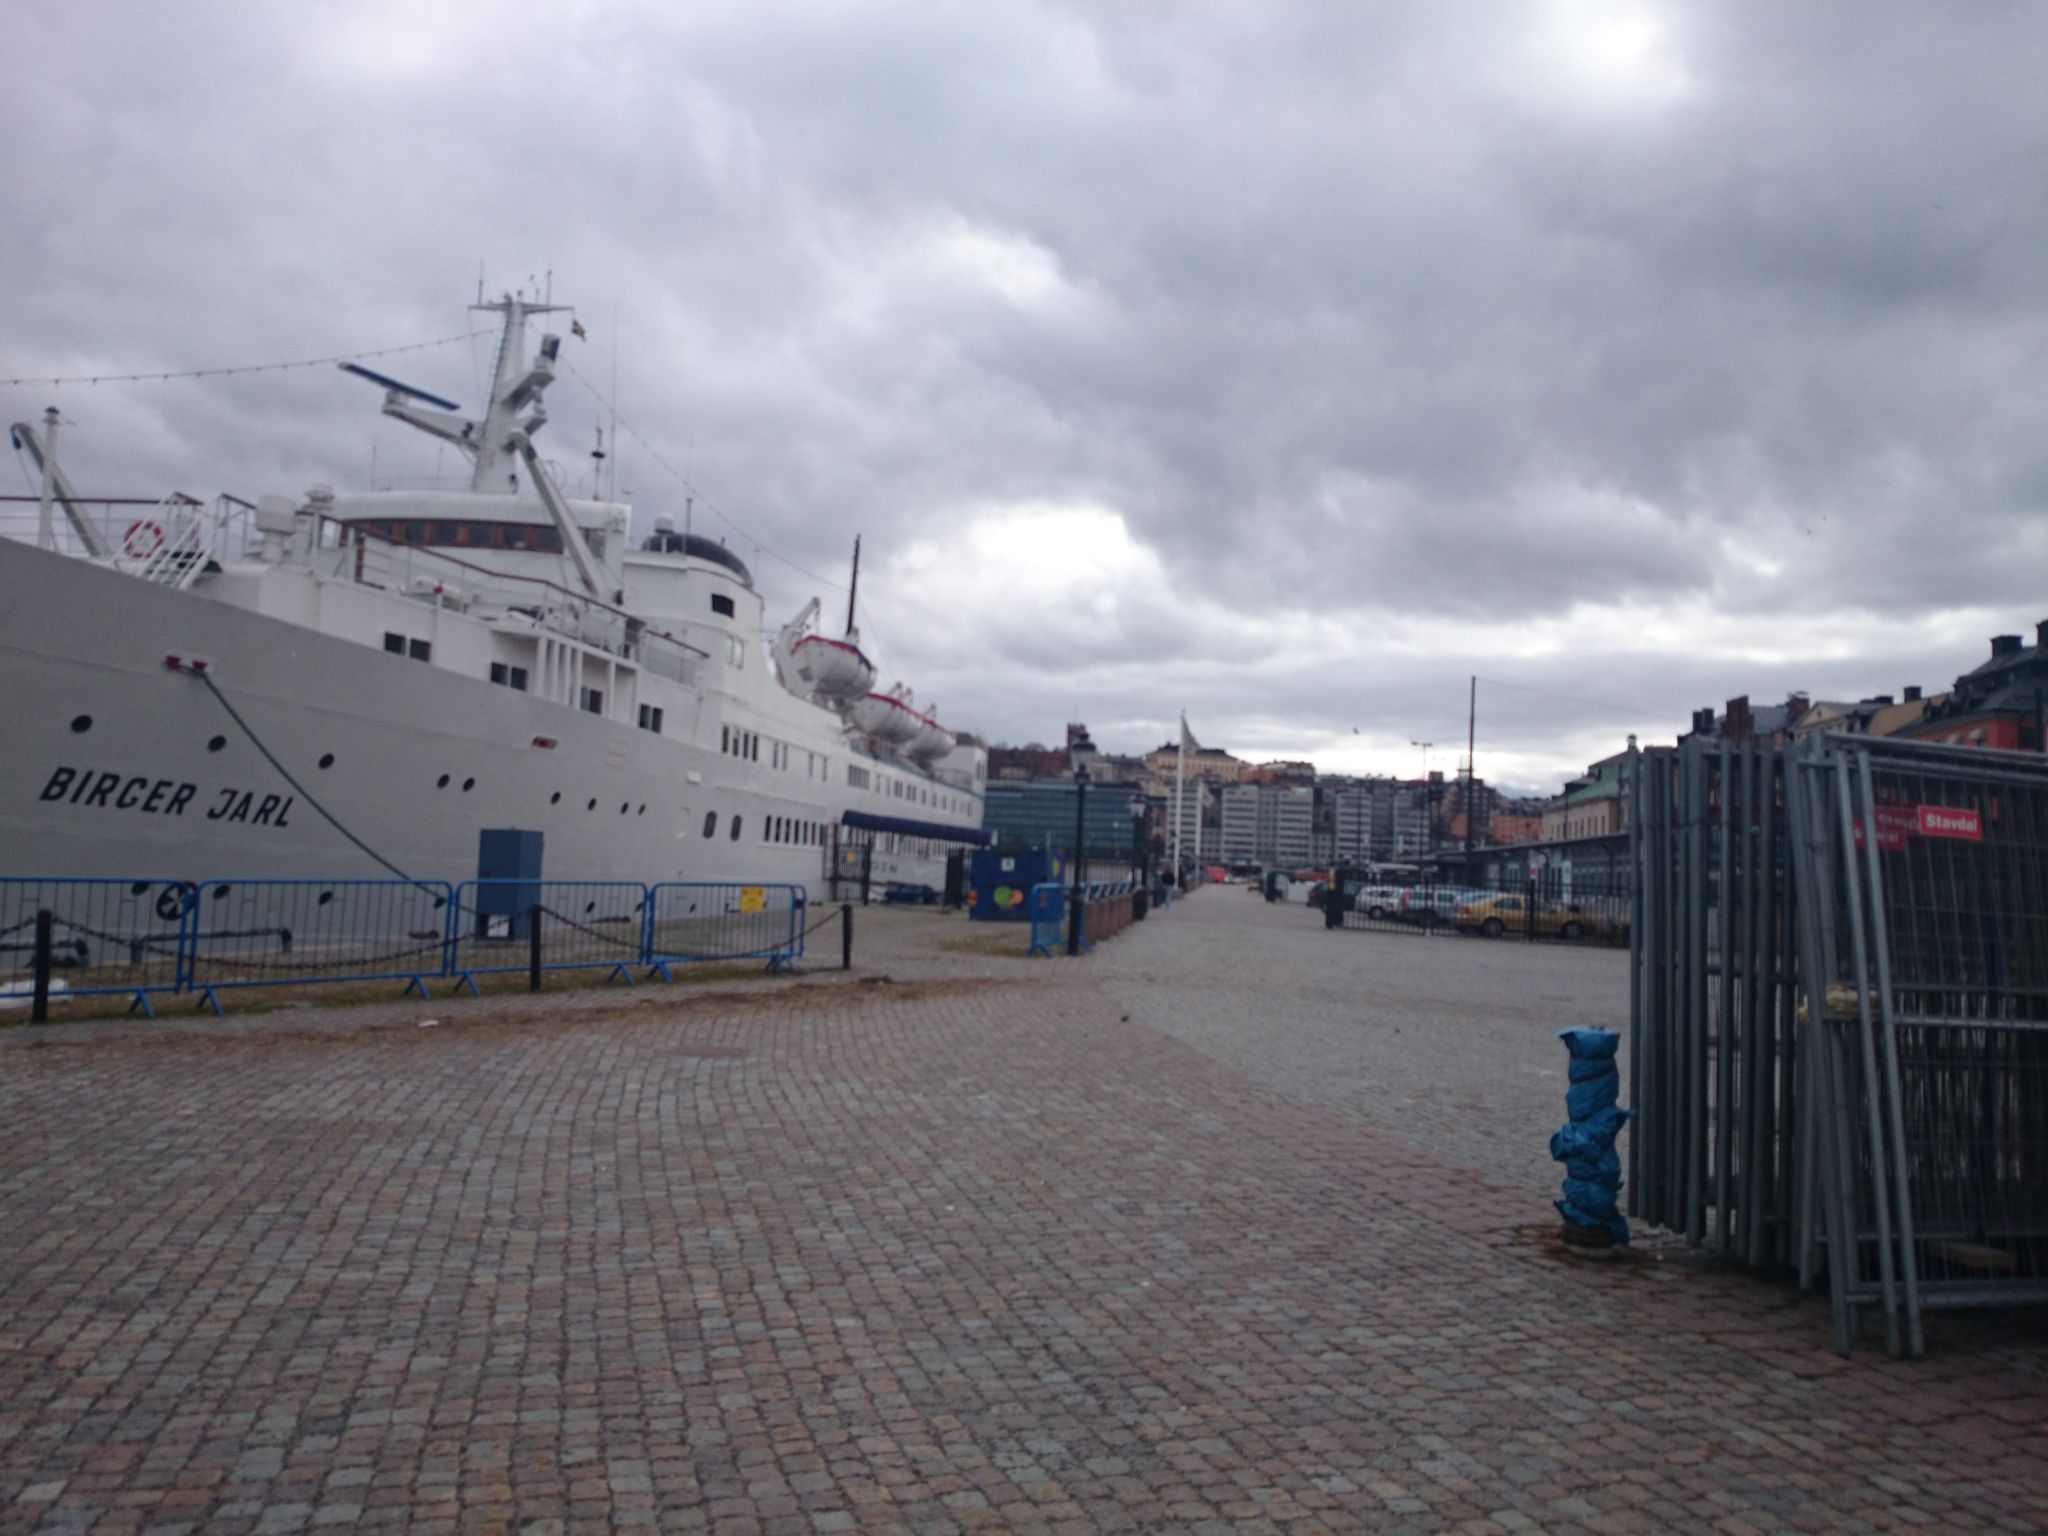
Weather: cloudy
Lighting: day
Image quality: good
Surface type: walking surface
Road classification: pedestrian
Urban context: urban centre
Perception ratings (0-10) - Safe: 4.7, Lively: 1.84, Beautiful: 5.61, Boring: 8.27, Depressing: 2.89, Wealthy: 3.11